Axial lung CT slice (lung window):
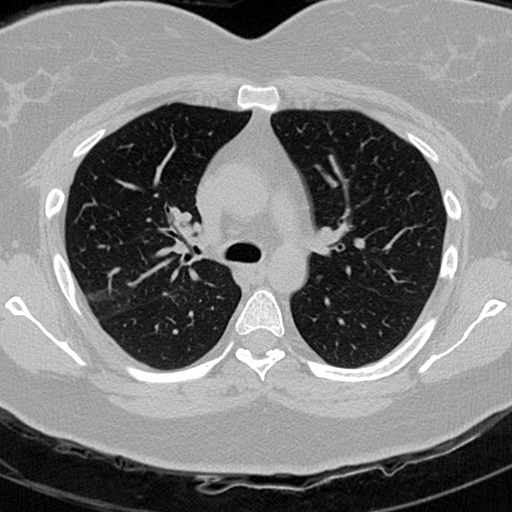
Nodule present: no